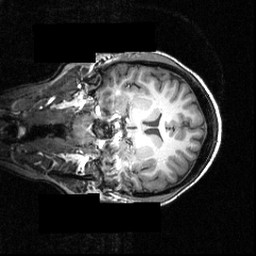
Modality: T1w
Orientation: coronal
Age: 26
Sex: female
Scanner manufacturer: siemens
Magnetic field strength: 3.951 T
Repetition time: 1.5 s
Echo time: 0.00335 s